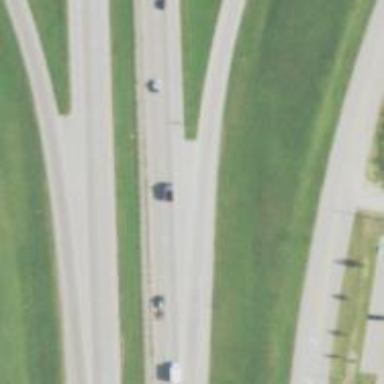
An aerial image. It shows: Trunk link highway.